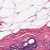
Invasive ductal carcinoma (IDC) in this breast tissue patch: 0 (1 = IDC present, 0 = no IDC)